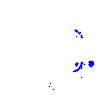
Particle: pion